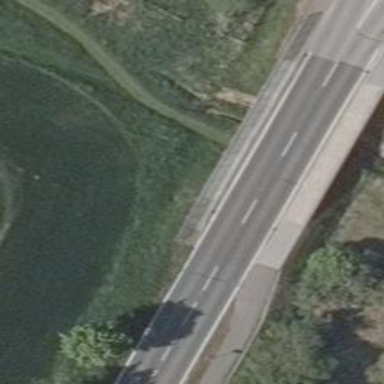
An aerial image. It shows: Man-made bridge.